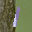
Label: 1